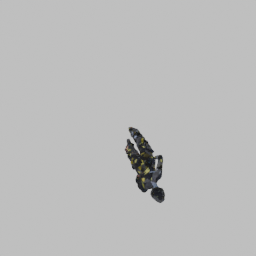
Label: people